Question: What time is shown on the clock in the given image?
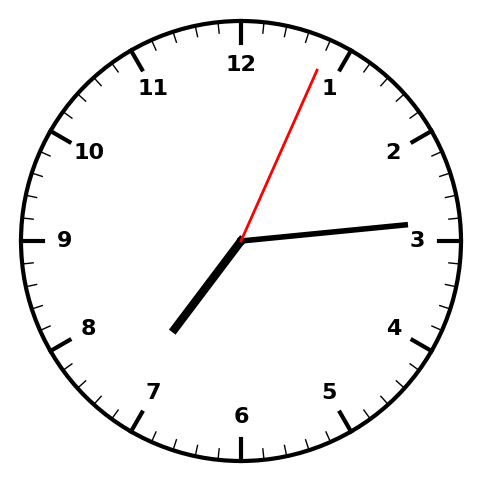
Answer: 07:14:04